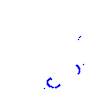
Particle: proton